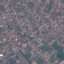
Land use / land cover class: Residential